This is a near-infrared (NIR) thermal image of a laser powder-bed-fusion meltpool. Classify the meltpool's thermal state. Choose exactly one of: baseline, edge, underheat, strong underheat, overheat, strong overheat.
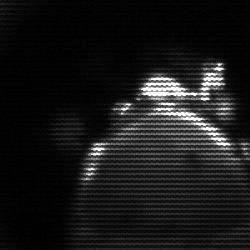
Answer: edge